Question: I have a RBAC structure stored in my database (a project built with Yii).
I would love to generate a graph to visualize the relationships between the items to see if I'm not making logical mistakes, and to show to other team members.
I was thinking to create a page that would generate a graph / tree. I think I can handle the server-side part but I have no idea how to generate the HTML/CSS (or image).
Nodes in the graph can have multiple children and multiple parents. Arrows are directed. Example:
I don't mind using latest CSS3 and HTML5 tech since it will be only used by selected people.
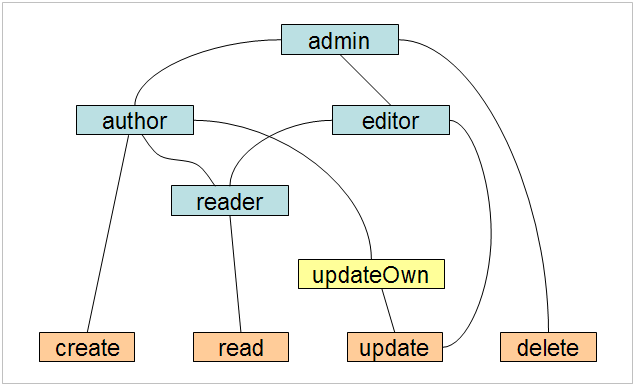
Answer: I ran into similar concerns a while ago. The solution I finally came with is a little js library that perfectly did the trick, namely Dracula.
Here is a link to the library : <URL>
Considering your needs, all you'll have to do is something like :
'''
var g = new Graph();
g.addEdge('author', 'create');
g.addEdge('author', 'reader');
g.addEdge('author', 'admin');
// add here the other edges.
var layouter = new Graph.Layout.Spring();
layouter.layout();
var renderer = new Graph.Renderer.Raphael('#canvas', g, 400, 300);
renderer.draw();
'''
For more infos, I'll let you struggle with the documentation.
Hope it helps.
[ADDENDUM]
I would add that, generally speaking, the matter of displaying nodes and arrows is not of a big deal, using svg makes it near trivial. But things get complicated when you want to organize the display of the nodes with rules such as "try to minimize the number of crossing edges", "display children below their parent", etc which all need complex mathematics.
I don't think that Dracula allows one to customize that kind of rules. Nevertheless, considering your comment, I think there may be a not-too-complicated way to make the layout looks like vertical tree, since it is an acyclic graph ( at least, it seems to be ). But then you will have to go through the making of your own library for this.